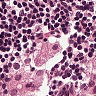
Metastatic tissue present: yes